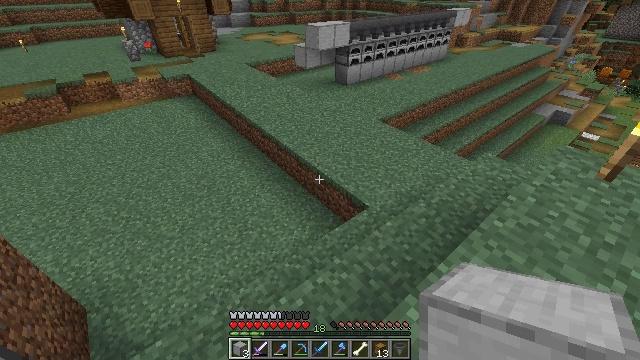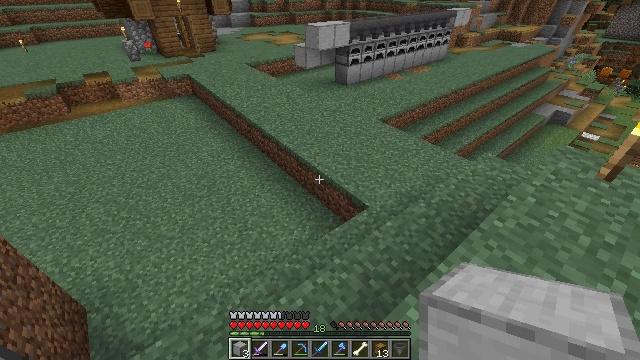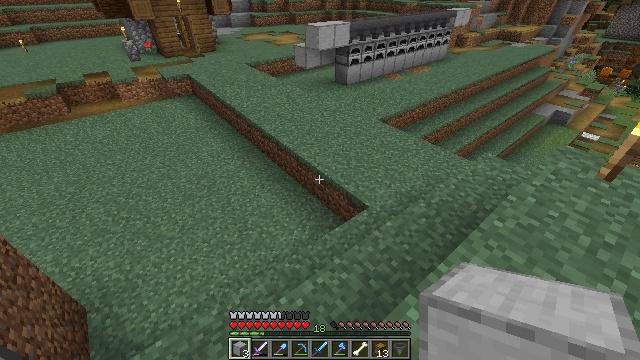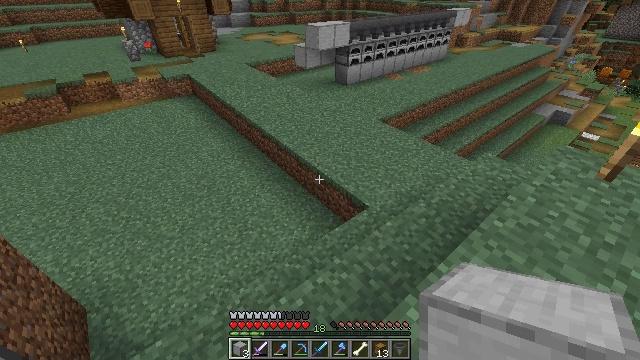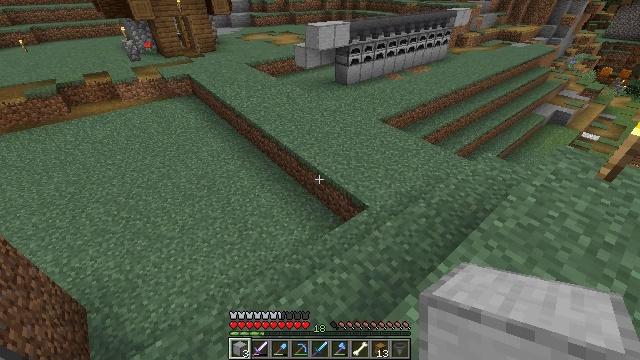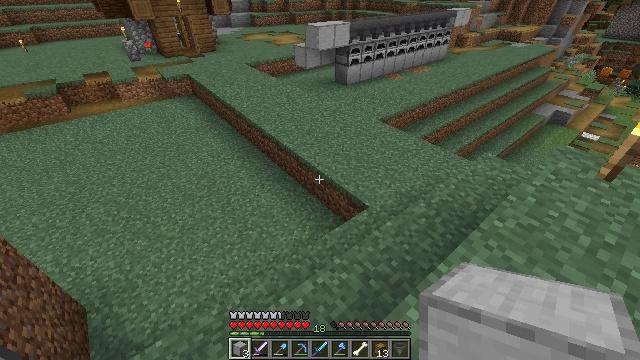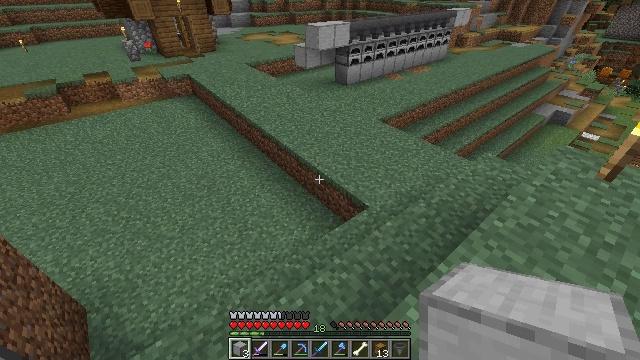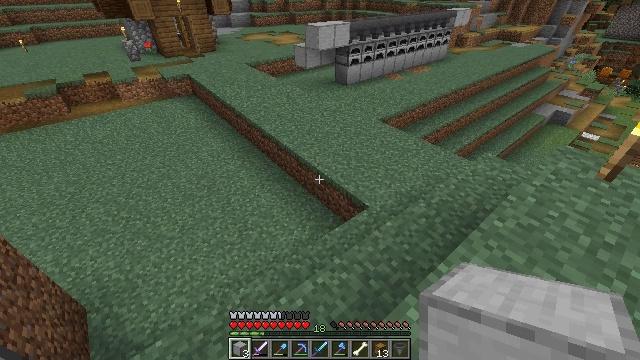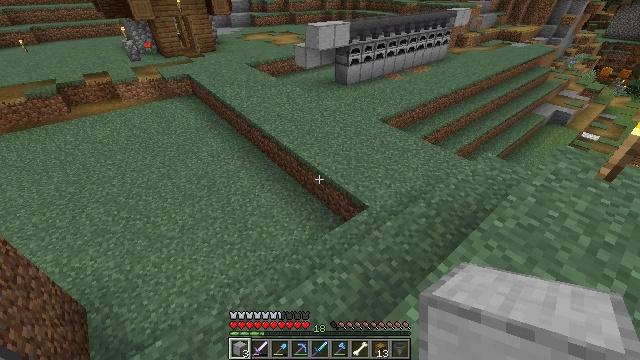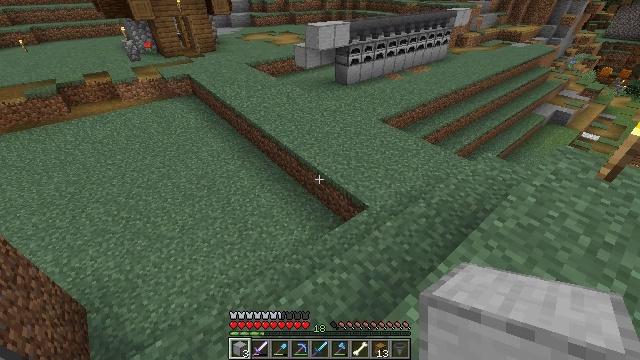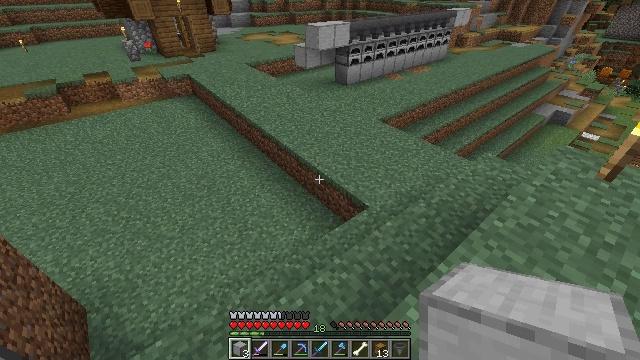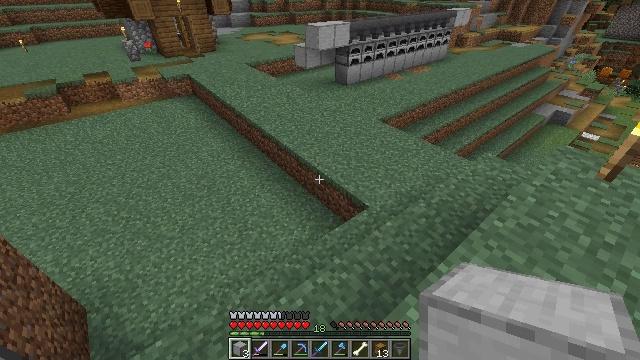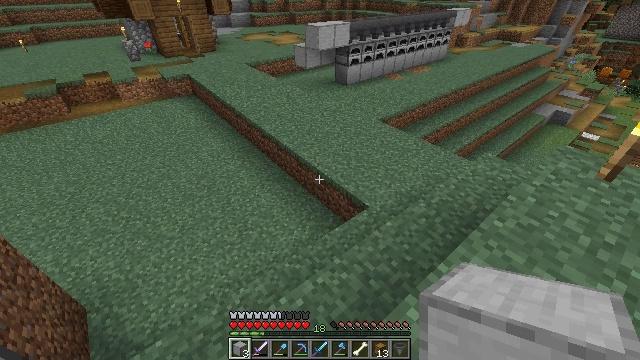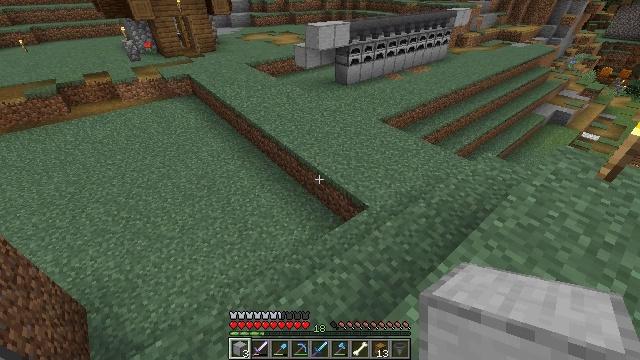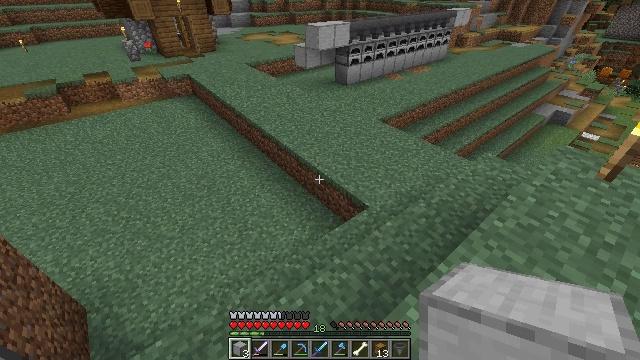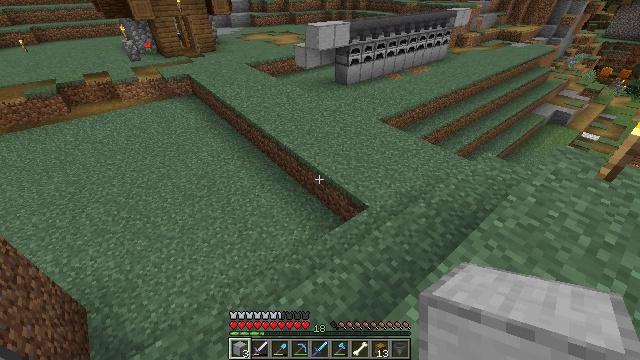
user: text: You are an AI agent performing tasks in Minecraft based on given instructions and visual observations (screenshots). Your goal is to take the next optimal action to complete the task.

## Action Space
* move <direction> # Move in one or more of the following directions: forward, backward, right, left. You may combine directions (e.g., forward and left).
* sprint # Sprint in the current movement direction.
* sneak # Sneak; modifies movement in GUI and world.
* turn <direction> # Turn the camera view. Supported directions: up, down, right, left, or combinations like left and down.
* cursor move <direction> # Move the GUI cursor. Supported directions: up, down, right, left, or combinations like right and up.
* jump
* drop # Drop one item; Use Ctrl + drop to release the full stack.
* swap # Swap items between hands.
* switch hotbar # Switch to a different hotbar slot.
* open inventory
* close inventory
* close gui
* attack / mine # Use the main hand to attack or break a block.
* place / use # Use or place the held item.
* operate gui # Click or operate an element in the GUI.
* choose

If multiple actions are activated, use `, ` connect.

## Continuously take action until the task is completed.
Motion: motion action
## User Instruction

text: Turn regular stone into smooth stone by smelting in the furnace.
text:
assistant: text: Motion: no_op
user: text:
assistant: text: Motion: no_op
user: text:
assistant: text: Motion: no_op
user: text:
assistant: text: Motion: no_op
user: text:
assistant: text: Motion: no_op
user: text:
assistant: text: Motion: no_op
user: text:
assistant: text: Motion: no_op
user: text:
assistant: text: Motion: no_op
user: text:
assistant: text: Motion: no_op
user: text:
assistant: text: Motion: no_op
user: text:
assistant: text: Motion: no_op
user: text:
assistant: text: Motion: no_op
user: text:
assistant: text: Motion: no_op
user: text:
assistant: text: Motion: no_op
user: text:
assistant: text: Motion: no_op
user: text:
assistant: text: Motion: no_op
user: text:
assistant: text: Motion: no_op
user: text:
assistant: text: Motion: no_op
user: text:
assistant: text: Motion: no_op
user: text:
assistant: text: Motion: no_op
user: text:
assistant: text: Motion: no_op
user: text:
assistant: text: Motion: no_op
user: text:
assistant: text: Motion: no_op
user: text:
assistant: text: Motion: no_op
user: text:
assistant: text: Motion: no_op
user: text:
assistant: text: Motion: no_op
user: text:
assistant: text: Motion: no_op
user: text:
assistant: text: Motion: no_op
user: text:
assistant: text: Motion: no_op
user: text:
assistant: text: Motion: no_op